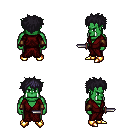
a pixel art fantasy rpg character, male body template, orc, green skin, red robe, gold greaves, raven bedhead hairstyle, leather bracers, gold boots, dagger, four views (front, back, left, right), 2x2 character sprite sheet, small pixel art, hard edges, no anti-aliasing